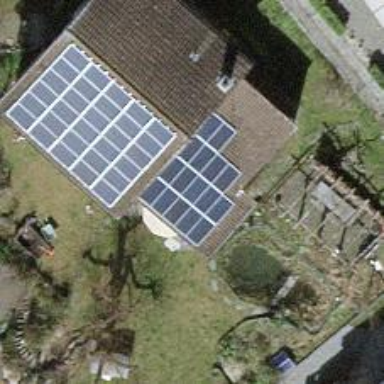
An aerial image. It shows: Solar power generator.